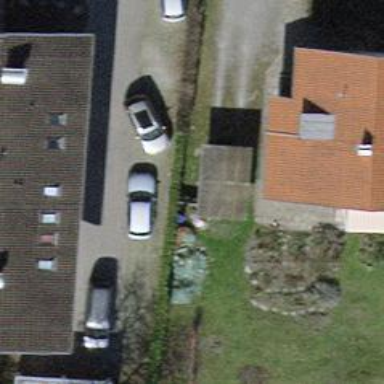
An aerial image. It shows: Hedge barrier.